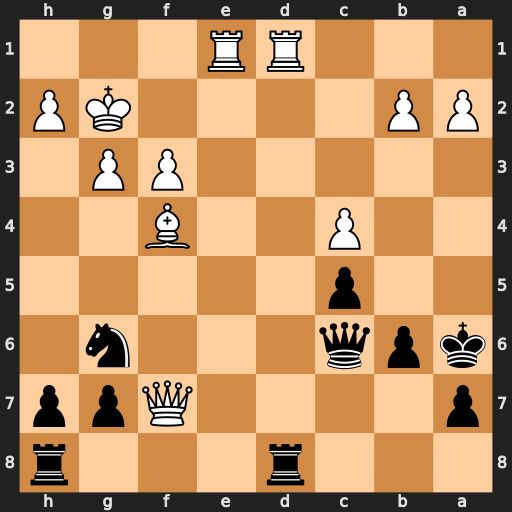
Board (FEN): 3r3r/p4Qpp/kpq3n1/2p5/2P2B2/5PP1/PP4KP/3RR3
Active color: b
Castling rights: -
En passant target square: -
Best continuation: Rhf8 Qxg7 Nxf4+